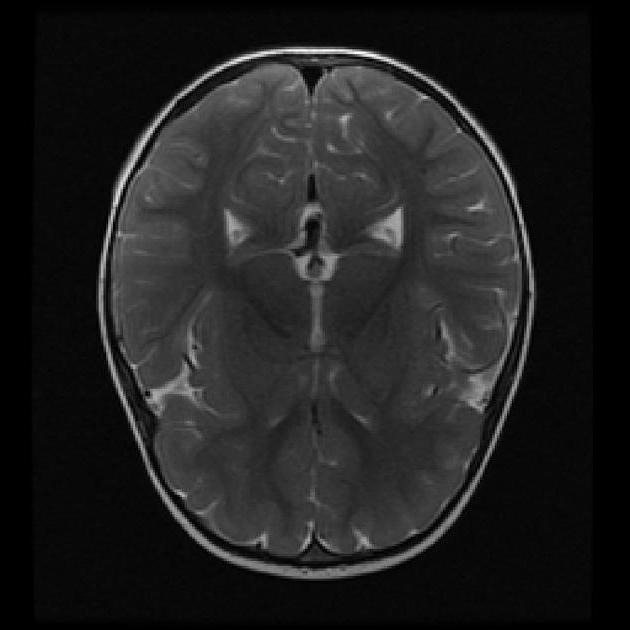
Label: notumor